Question: Pretty new to all this and following the instruction on a ASP.NET MVC book, so here is how my local db looks like:

And here is how my connection string looks like:
'''
<add name="EFDbContext" providerName="System.Data.SqlClient" connectionString="Data Source=(LocalDb)11.0;Initial Catalog=SportsStore;Integrated Security=True" />
'''
Have I done anything wrong?
When I run the app it crashes with this message:
'''
An exception of type 'System.IO.FileLoadException' occurred in Ninject.dll but was not handled in user code
Additional information: Could not load file or assembly 'EntityFramework, Version=6.0.0.0, Culture=neutral, PublicKeyToken=b77a5c561934e089' or one of its dependencies. The located assembly's manifest definition does not match the assembly reference.
'''
And also this message in the browser:
'''
Could not load file or assembly 'EntityFramework, Version=6.0.0.0, Culture=neutral, PublicKeyToken=b77a5c561934e089' or one of its dependencies. The located assembly's manifest definition does not match the assembly reference.
Exception Details: System.IO.FileLoadException: Could not load file or assembly 'EntityFramework, Version=6.0.0.0, Culture=neutral, PublicKeyToken=b77a5c561934e089' or one of its dependencies. The located assembly's manifest definition does not match the assembly reference. (Exception from HRESULT: 0x80131040)
Source Error:
Line 11: public class EFProductRepository:IProductsRepository
Line 12: {
Line 13: private EFDbContext context = new EFDbContext();
Line 14:
Line 15: public IQueryable<Product> Products
'''
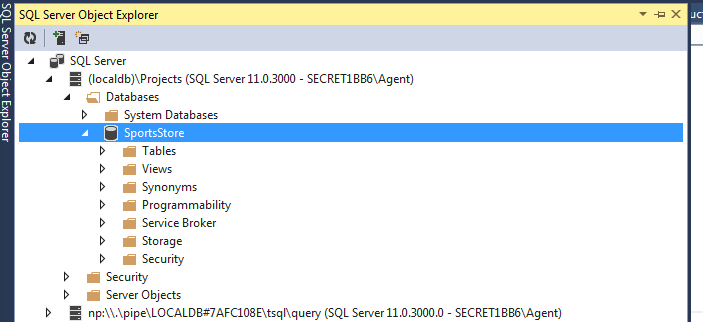
Answer: Try and update your the Entity Framework Package from NuGet, that error has nothing to do with the database.
If I recall EF6.0 had some bugs and the very same day 6.0.1 was released.